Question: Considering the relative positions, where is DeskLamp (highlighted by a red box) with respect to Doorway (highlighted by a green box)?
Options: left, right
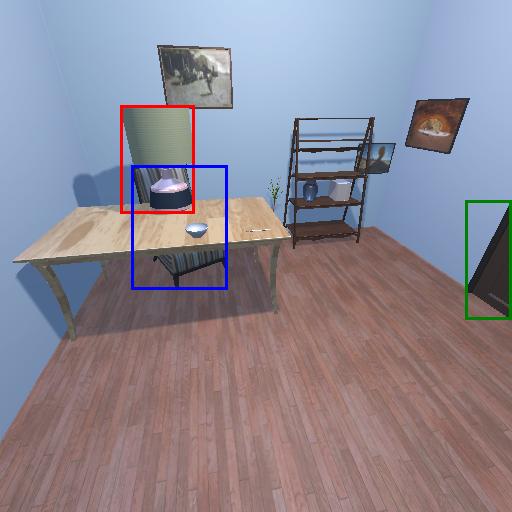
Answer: left